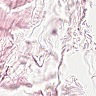
Metastatic tissue present: no